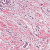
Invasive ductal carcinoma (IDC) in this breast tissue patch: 0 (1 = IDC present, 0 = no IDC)